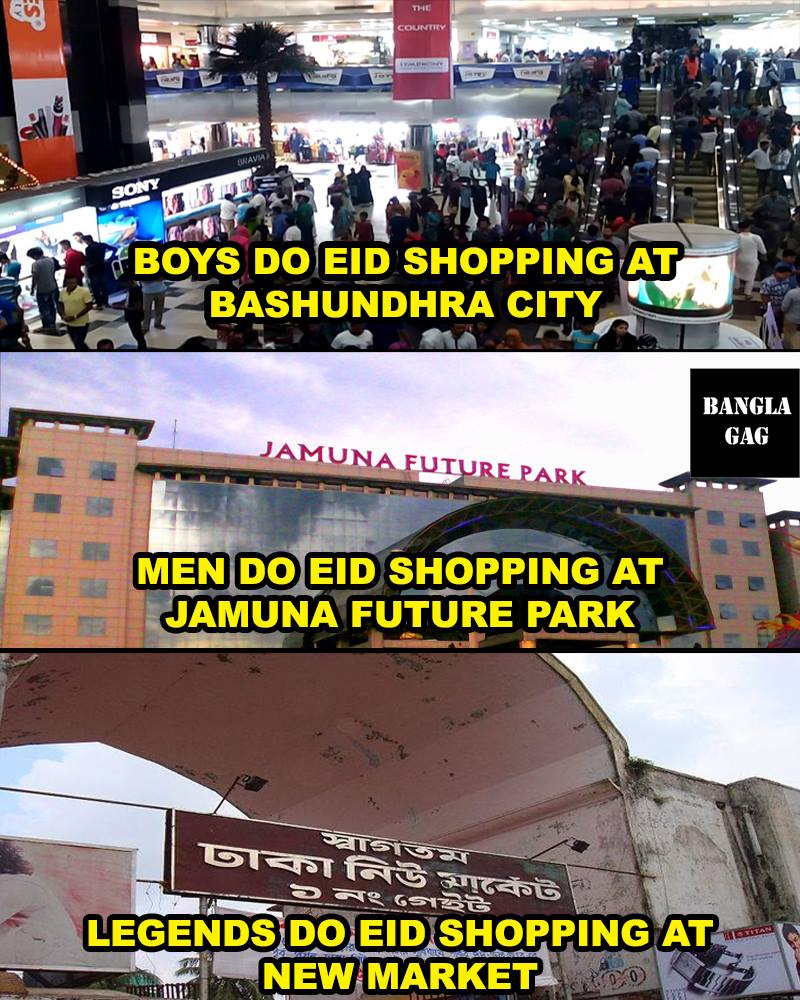
Caption: BOYS DO EID SHOPPING AT BASHUNDHRA CITY       MEN DO EID SHOPPING AT JAMUNA FUTURE PARK     LEGENDS DO EID SHOPPING AT NEW MARKET
Label: non-hate